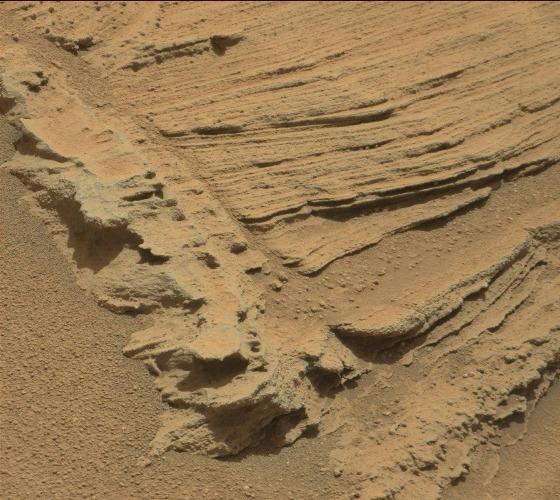
Terrain classes present: Bedrock, Gravel / Sand / Soil, Shadow